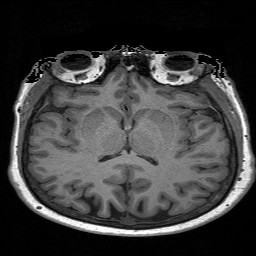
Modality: T1w
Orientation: coronal
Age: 42
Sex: female